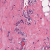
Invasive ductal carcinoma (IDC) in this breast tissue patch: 0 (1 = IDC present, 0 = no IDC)